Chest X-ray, PA view. Patient: 54 years old, sex F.
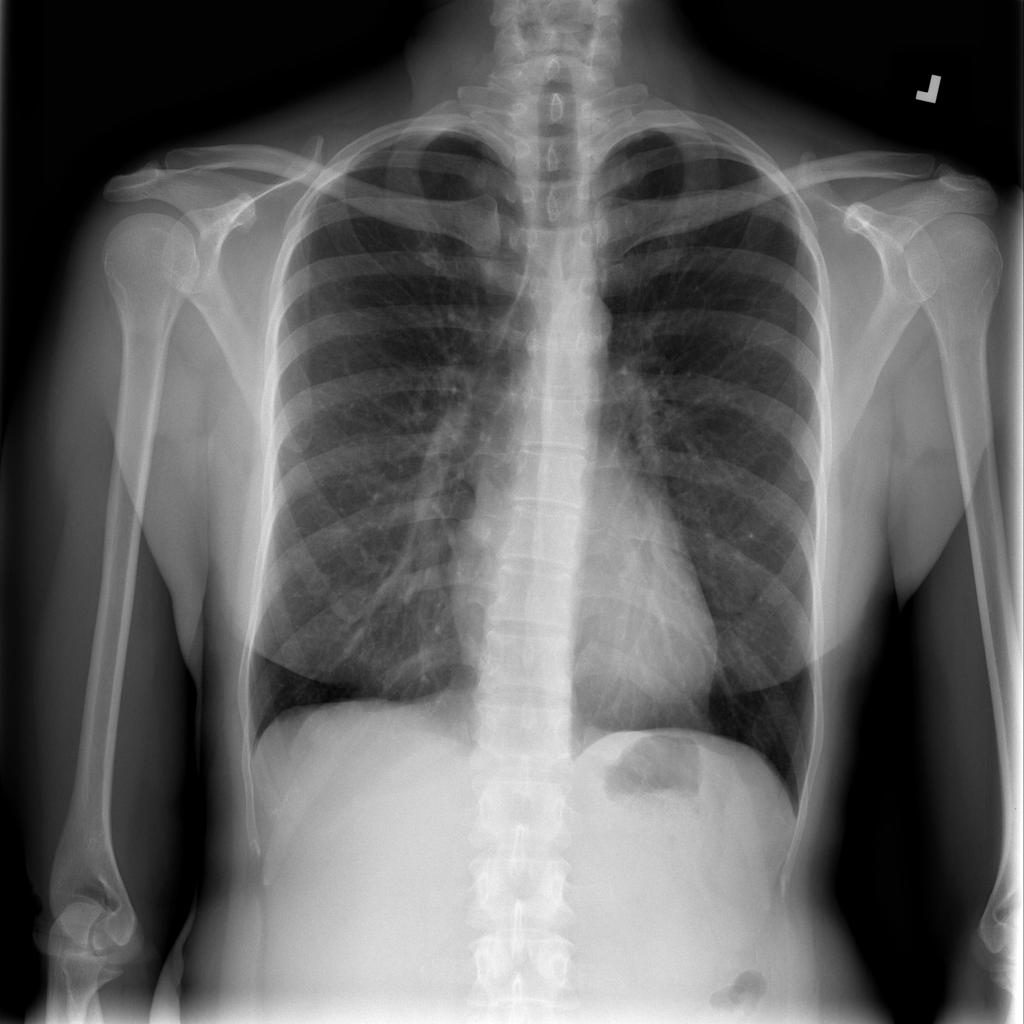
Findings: No Finding